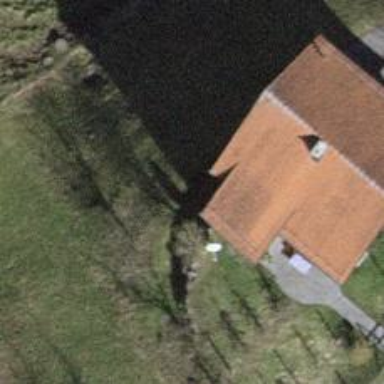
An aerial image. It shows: Simple house.